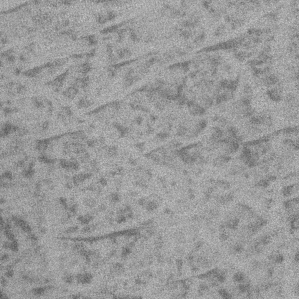
Label: frost